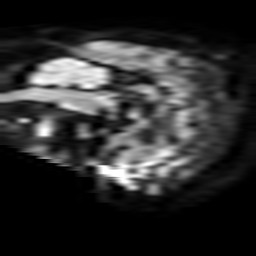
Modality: TRACE
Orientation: sagittal
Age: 56
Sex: female
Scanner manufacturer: philips
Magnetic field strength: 3 T
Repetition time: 3.334 s
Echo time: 0.076 s